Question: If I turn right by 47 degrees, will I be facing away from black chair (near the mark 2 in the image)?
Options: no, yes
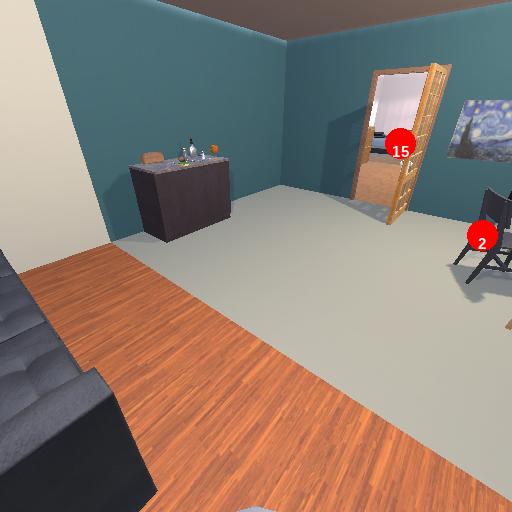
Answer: no